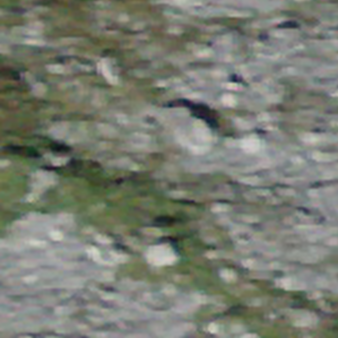
Label: other